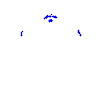
Particle: kaon